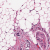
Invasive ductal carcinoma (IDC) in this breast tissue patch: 0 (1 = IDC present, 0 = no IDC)